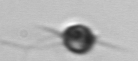
Label: Acanthoica_quattrospina